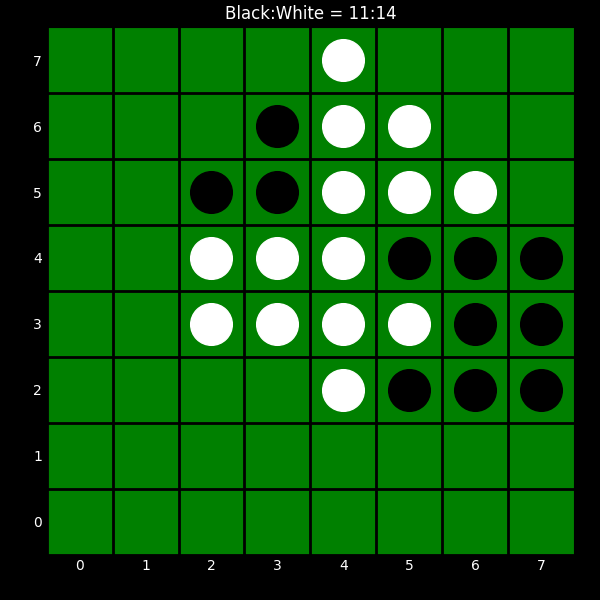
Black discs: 11
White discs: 14